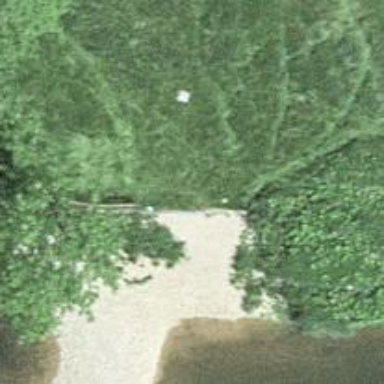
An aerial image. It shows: Location identified as the put-in point for whitewater activities.